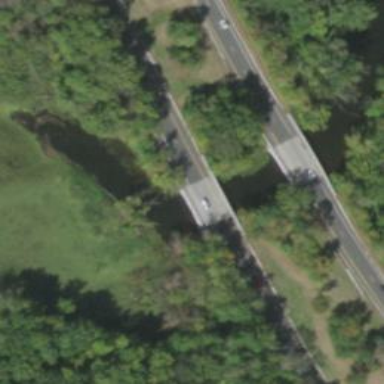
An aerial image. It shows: Bridge over motorway.